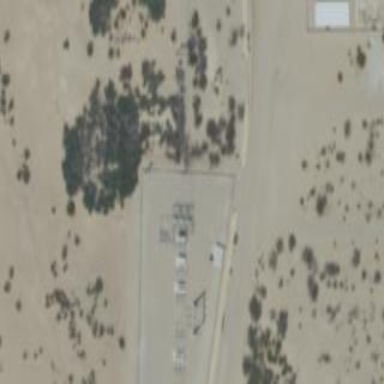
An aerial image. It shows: Power substation.